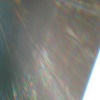
Label: sunburn